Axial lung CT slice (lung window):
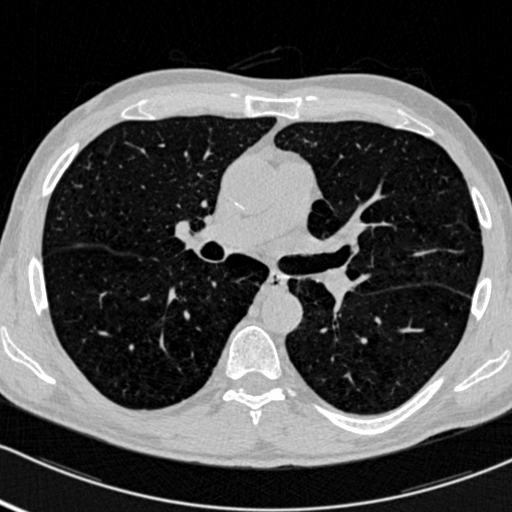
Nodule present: no